Question: High efficiency enabled?
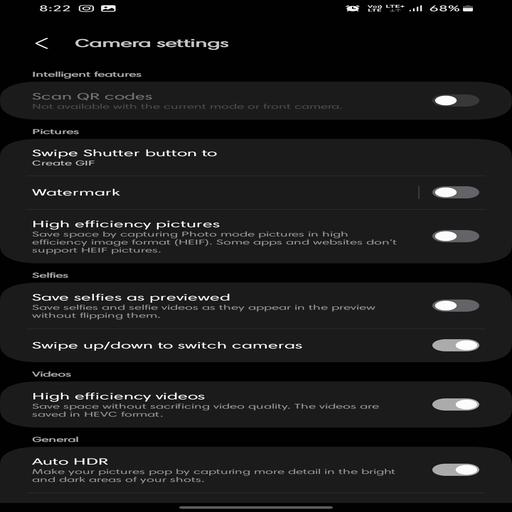
Answer: Not enabled